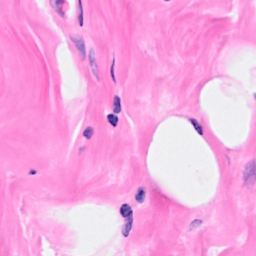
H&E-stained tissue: Breast